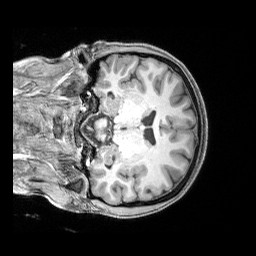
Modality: T1w
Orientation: coronal
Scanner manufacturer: siemens
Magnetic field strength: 3 T
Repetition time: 2.4 s
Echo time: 0.00215 s